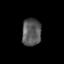
Tissue: prostate
Cell type: T cells
Senescence score: 0.3055
Nuclear area (px): 522
Mean DAPI intensity: 87.569